Aerial crown-view tile of a tropical tree (Barro Colorado Island, Panama), acquired 20240813:
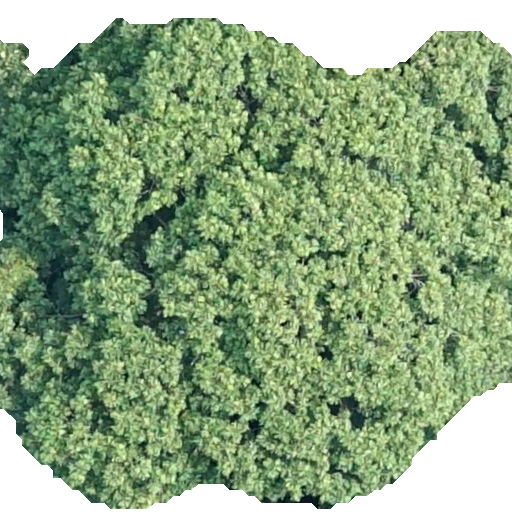
Species: Dipteryx oleifera
GBIF accepted scientific name: Dipteryx oleifera
Crown area: 364.239 m²